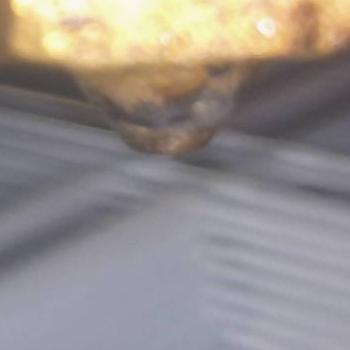
Flow rate: 66%